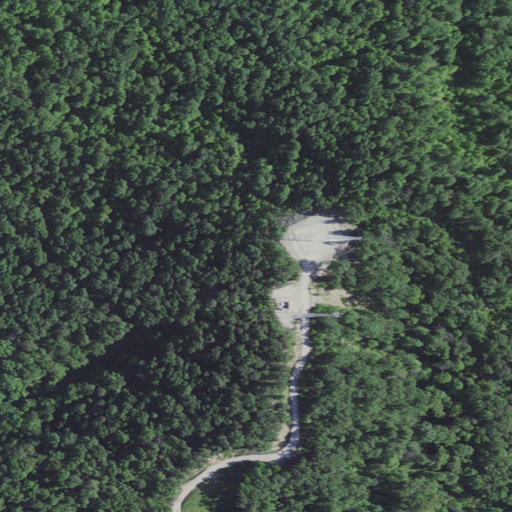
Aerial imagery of mountain in Kentucky named Iron Mountain containing deciduous forest, mixed forest, and pasture